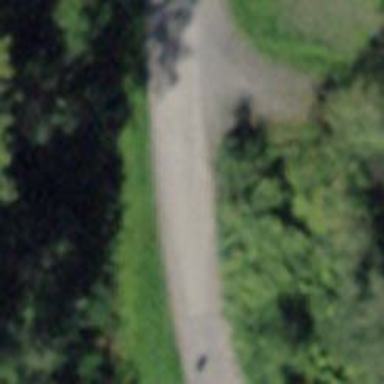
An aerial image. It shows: Asphalt track with grade1 tracktype.